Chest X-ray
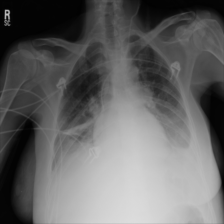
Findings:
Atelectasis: positive
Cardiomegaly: negative
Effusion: negative
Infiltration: positive
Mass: negative
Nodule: negative
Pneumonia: negative
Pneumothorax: negative
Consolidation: negative
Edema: negative
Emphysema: negative
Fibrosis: negative
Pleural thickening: negative
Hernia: negative